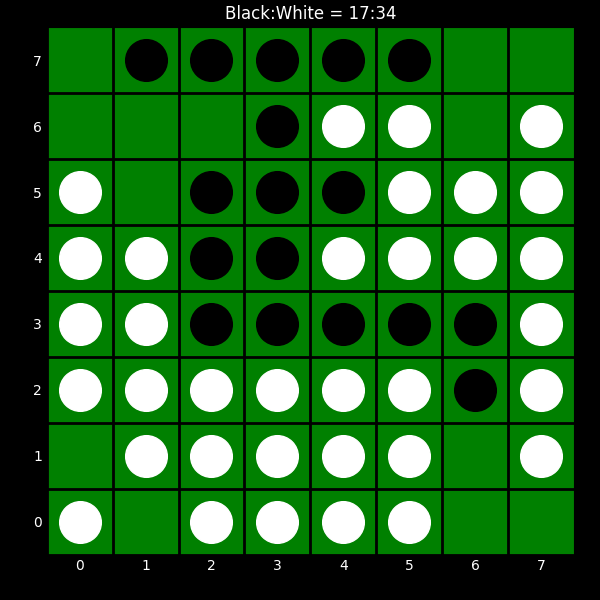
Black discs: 17
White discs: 34